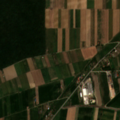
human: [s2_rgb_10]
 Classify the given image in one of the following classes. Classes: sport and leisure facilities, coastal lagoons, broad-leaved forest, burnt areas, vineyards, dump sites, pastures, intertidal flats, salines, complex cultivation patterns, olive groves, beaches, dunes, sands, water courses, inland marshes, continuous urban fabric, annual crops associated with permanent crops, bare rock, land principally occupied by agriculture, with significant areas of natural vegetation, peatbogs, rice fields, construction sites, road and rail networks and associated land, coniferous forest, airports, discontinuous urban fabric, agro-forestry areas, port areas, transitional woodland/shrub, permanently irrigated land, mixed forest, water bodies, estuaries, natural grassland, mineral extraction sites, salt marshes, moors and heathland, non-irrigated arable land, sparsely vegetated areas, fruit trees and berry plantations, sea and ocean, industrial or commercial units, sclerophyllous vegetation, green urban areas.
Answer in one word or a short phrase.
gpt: non-irrigated arable land, broad-leaved forest